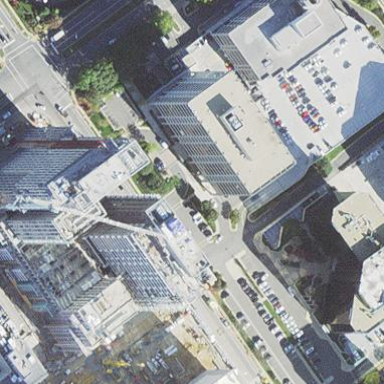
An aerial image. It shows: Office building.